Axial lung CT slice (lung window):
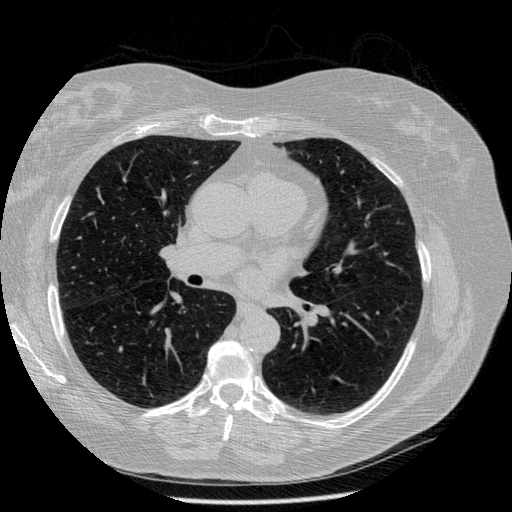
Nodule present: no